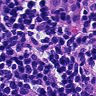
Metastatic tissue present: no